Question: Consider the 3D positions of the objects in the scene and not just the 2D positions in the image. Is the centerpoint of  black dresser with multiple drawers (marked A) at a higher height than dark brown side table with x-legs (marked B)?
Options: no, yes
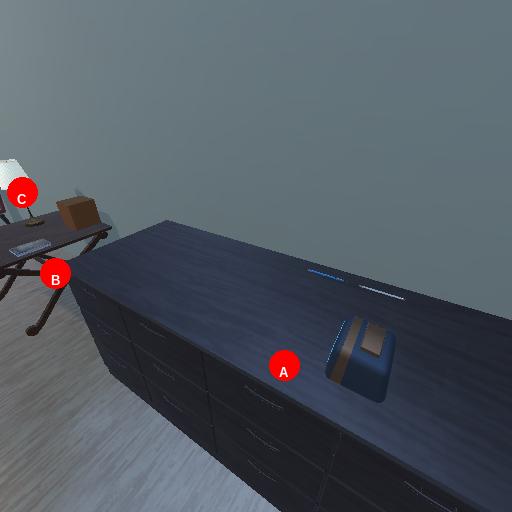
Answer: no